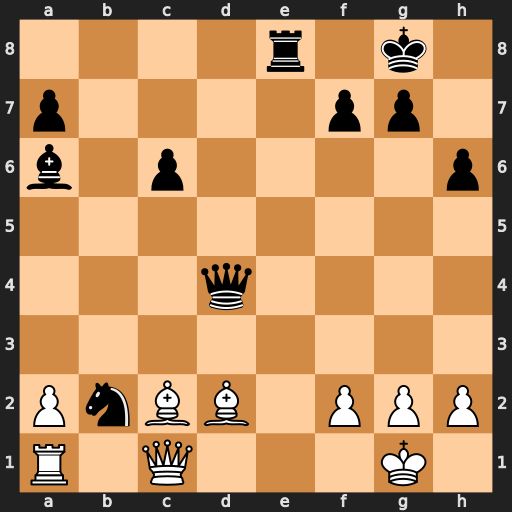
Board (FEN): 4r1k1/p4pp1/b1p4p/8/3q4/8/PnBB1PPP/R1Q3K1
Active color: w
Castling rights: -
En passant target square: -
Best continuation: Bc3 Qb6 Qxb2 Re2 Qxb6